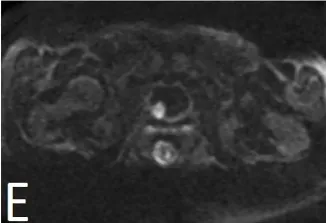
Imaging results of four patients. (D, E) Prostate and bladder MRI of case 4. MRI revealed a lesion in the right posterior wall of the bladder with strong signal in DWI.
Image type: radiology (mri)